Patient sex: M
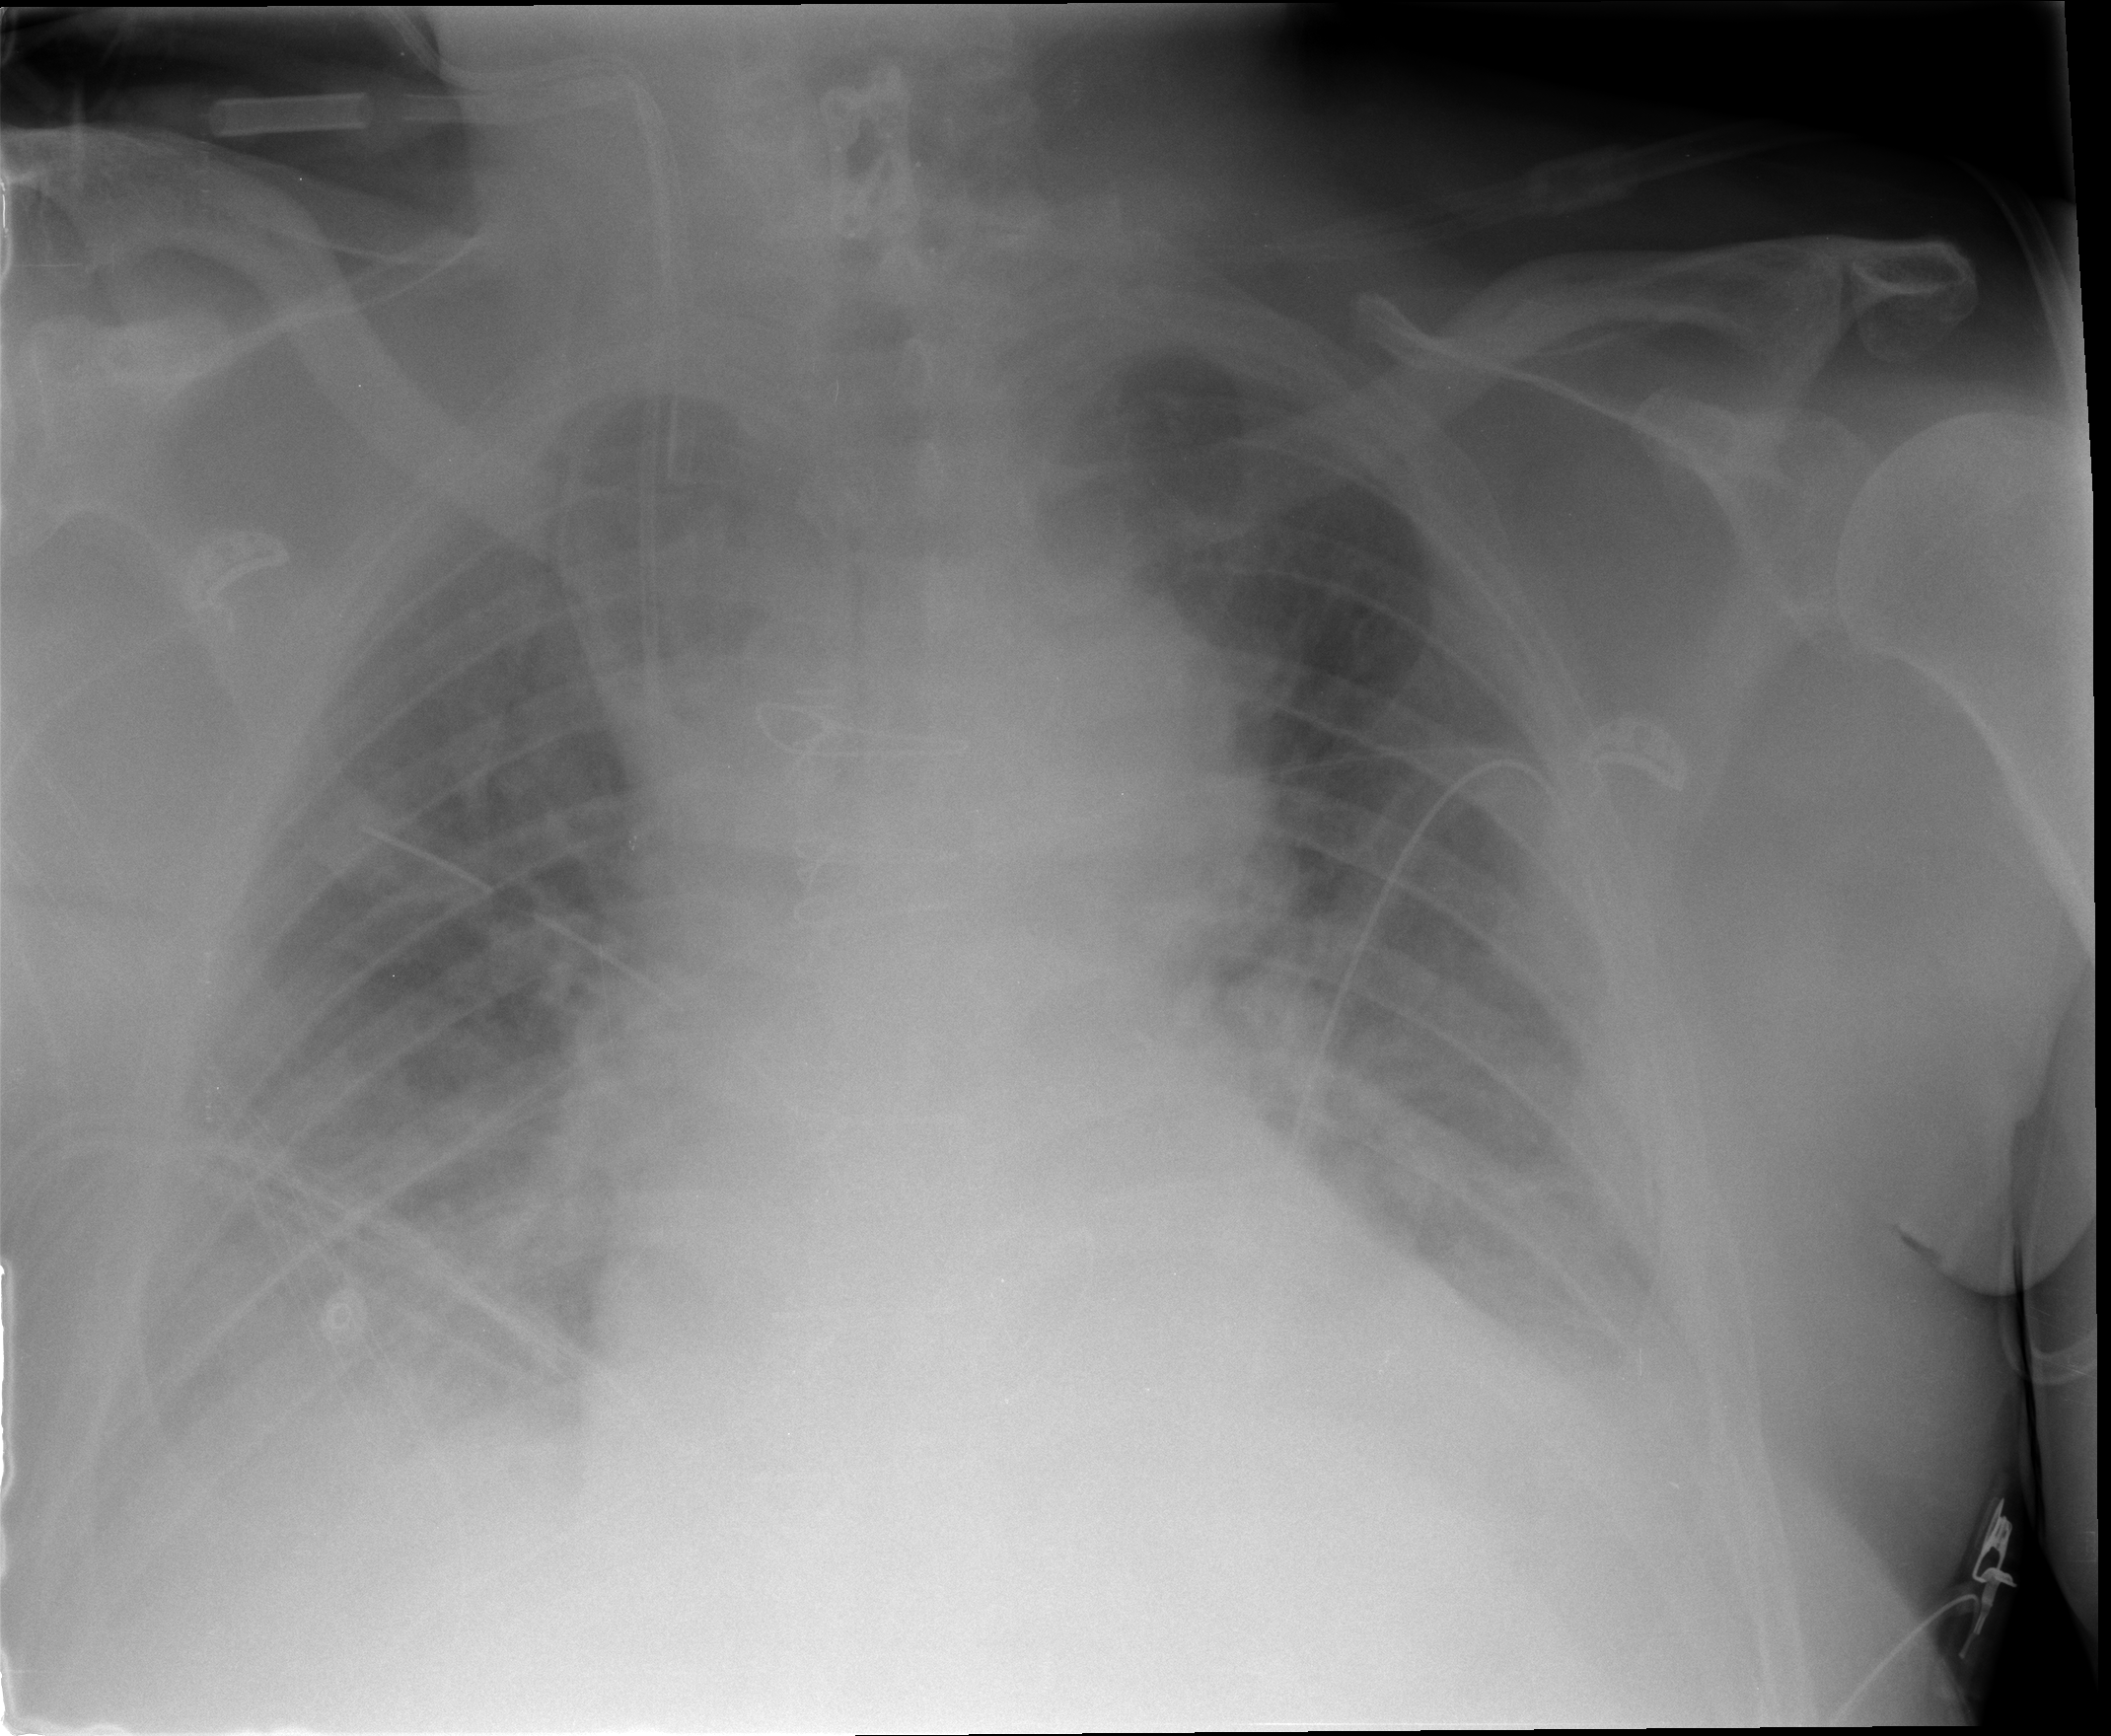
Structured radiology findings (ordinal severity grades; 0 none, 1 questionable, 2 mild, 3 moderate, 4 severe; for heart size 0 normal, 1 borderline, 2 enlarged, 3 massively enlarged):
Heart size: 0
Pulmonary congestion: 2
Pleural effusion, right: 2
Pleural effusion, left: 2
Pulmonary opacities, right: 2
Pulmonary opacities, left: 2
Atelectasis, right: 0
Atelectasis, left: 1